Question: How is it possible to get signature Value from signed PDF file? I can get all other data from signature except its value. Is there any way to get it in C#?
'''
PdfPKCS7 pk;
PdfReader reader = new PdfReader(PdfFilename);
AcroFields af = reader.AcroFields;
var names = af.GetSignatureNames();
foreach (string name in names)
{
pk = af.VerifySignature(name);
var CN_signer = iTextSharp.text.pdf.security.CertificateInfo.GetSubjectFields(pk.SigningCertificate).GetField("CN");
var C_signer = iTextSharp.text.pdf.security.CertificateInfo.GetSubjectFields(pk.SigningCertificate).GetField("C");
var CN_issuer = iTextSharp.text.pdf.security.CertificateInfo.GetIssuerFields(pk.SigningCertificate).GetField("CN");
var OU_issuer = iTextSharp.text.pdf.security.CertificateInfo.GetIssuerFields(pk.SigningCertificate).GetField("OU");
var O_issuer= iTextSharp.text.pdf.security.CertificateInfo.GetIssuerFields(pk.SigningCertificate).GetField("O");
var C_issuer = iTextSharp.text.pdf.security.CertificateInfo.GetIssuerFields(pk.SigningCertificate).GetField("C");
var nr_serial = pk.SigningCertificate.SerialNumber;
var date = pk.SignDate.ToString();
'''

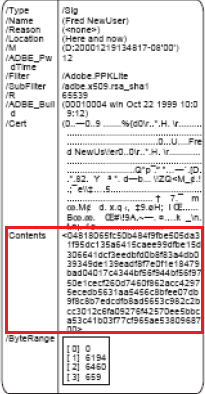
Answer: The OP clarified that the was meant to refer to the . The following sample method can do just that:
'''
public void showSignatureValues(PdfReader reader)
{
AcroFields fields = reader.AcroFields;
foreach (String name in fields.GetSignatureNames())
{
Console.Write(" Signature {0}
", name);
PdfDictionary sigDict = fields.GetSignatureDictionary(name);
PdfName subFilter = sigDict.GetAsName(PdfName.SUBFILTER);
Console.Write(" SubFilter {0}
", subFilter);
PdfString contents = sigDict.GetAsString(PdfName.CONTENTS);
if (contents != null)
{
byte[] contentBytes = contents.GetOriginalBytes();
string contentBas64 = Convert.ToBase64String(contentBytes);
// contentBytes contains the actual signature container as is,
// contentBas64 contains it encoded using Base64 for better printability
Console.Write(" Content {0}
", contentBas64);
}
}
}
'''
One remark, though: You will find that the 'contentBytes' usually contains numerous '00' bytes after the signature container bytes (in the Base64 representation they show as a long string of letters 'A'). This is because very often a generous estimate concerning the signature container size is made when preparing a PDF for signing, and more than enough space is reserved for the injection of it.
According to the specification, .
Using an ASN.1 parser you can determine how long the actual signature container byte sequence is and where the padding starts.
In theory ; as DER encoding rules do not allow the indefinite-length method, the size of the signature container should be determinable according to the leading first few bytes. Unfortunately there are numerous PDFs in the wild which contain the outer layers of the signature container merely BER encoded and only certain inner objects DER encoded. Thus, complete parsing can be required.
---
## Afterthoughts
In the answer above I claimed bluntly that the sample code returns a PKCS#7/CMS signature container. Actually it is such a signature container only in most cases, it depends on the of the signature field value.
Let's look at the values defined in ISO 32000-1 (the PDF specification) and in the ETSI Technical Specification 102778 parts (PAdES):
- - In this case the contents actually are . This is the case depicted in the OP's graphicThe OP here calls the contents an which is only part of the truth because
1. the PKCS#1 data object is constructed not from the bare digest but from a structure containing both that digest and the OID of the digest algorithm, and
2. depending on the signature algorithm this structure may not be encrypted (as something that can be decrypted back to the digest again) but instead only a number may be derived from it which cannot be decrypted back to the structure but merely tested against an alleged document digest structure.
This format nowadays hardly is in use anymore.- - The contents are signing the byte range directly, i.e. normally the byte range digest is in the signed attribute 'MessageDigest'.- - The contents are signing the byte range indirectly, i.e. the byte range SHA1 digest is put into the container as data which in turn is signed normally.- - The contents are signing the byte range directly, essentially this is a specially profiled variant of .- - The contents are stamping the byte range directly; this is a time stamp format closely related to PKCS#7. (This is a special case as the form field type is not but .)
Only in case of the certificates involved are included in separate signature dictionary entries. In all other cases certificates (and other security related material) are included in the 'SignedData' structure in the .